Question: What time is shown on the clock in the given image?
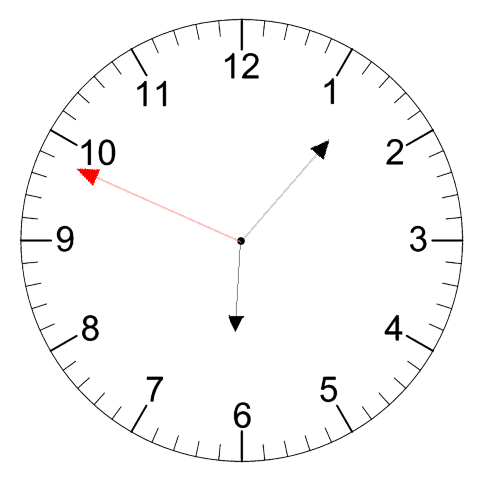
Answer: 06:06:49